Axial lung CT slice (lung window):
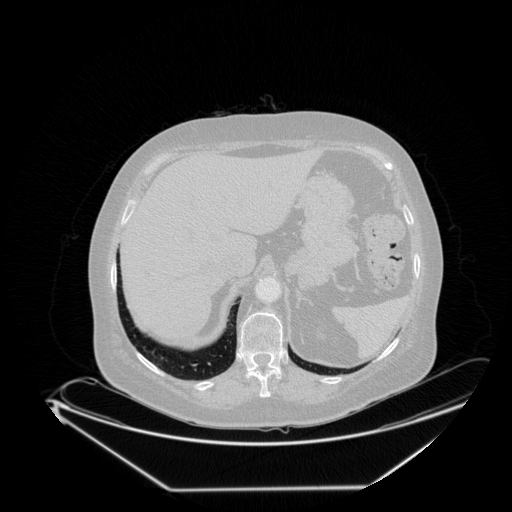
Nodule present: no